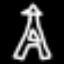
Label: The Eiffel Tower